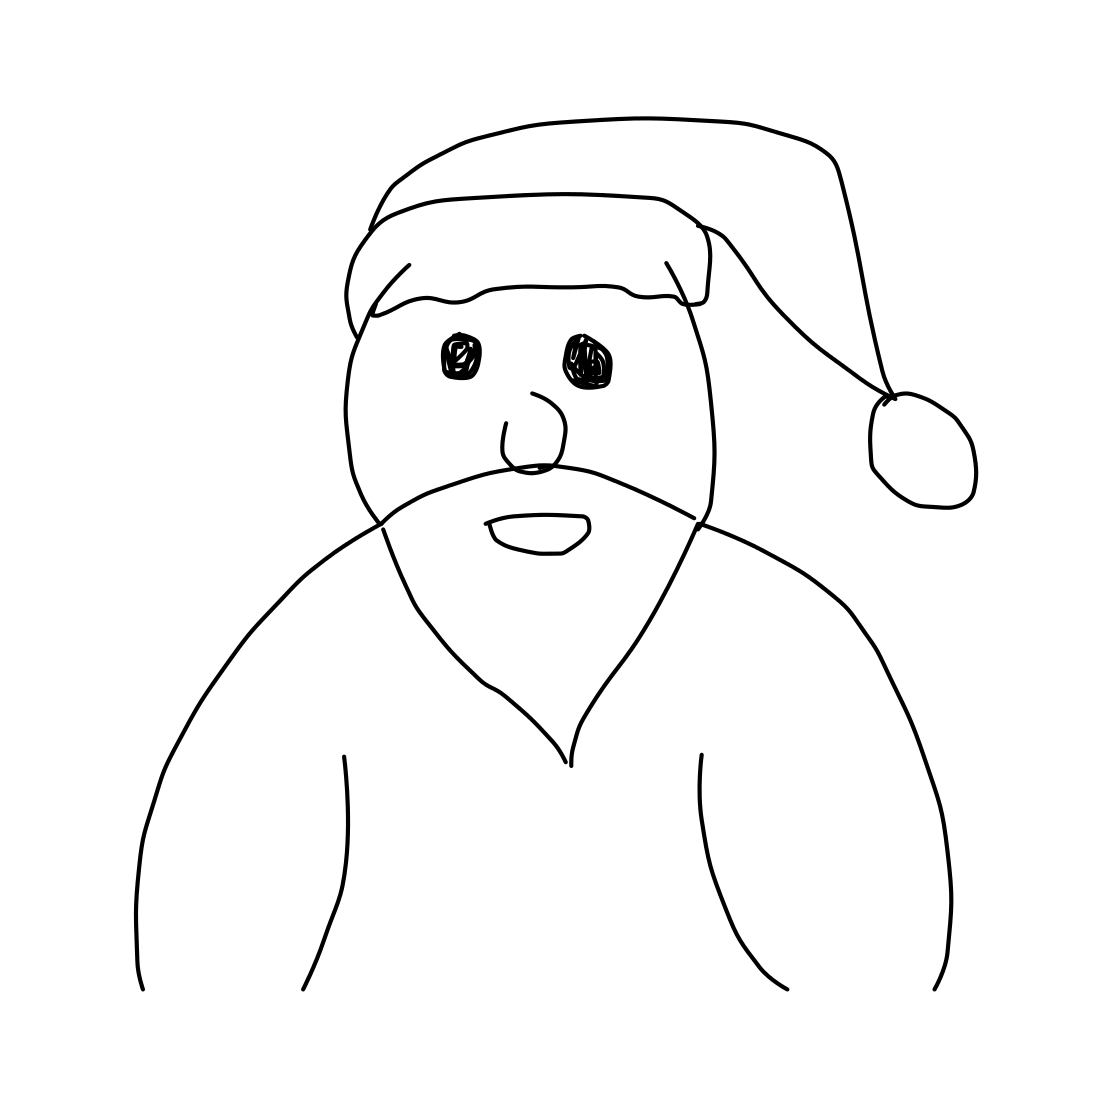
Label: santa claus